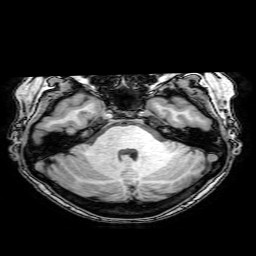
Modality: T1w
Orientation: coronal
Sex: female
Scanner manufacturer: philips
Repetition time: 0.008118 s
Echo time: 0.00371 s